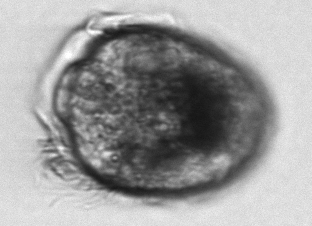
Label: Didinium